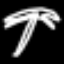
Label: palm tree